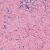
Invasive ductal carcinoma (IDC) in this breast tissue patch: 0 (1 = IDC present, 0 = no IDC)